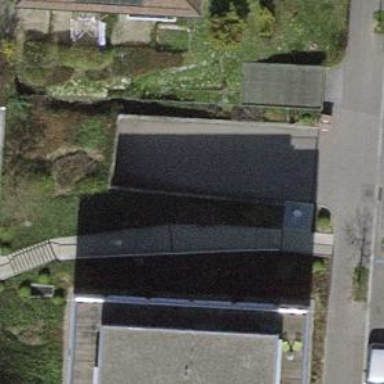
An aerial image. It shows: Concrete steps.